Brain MRI, t1w sequence, axial 2D slice.
Patient: age 42, sex F, weight 95 kg, height 1.95 m
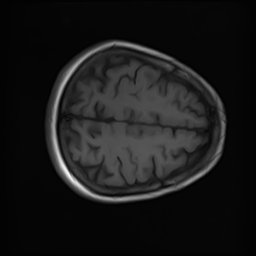